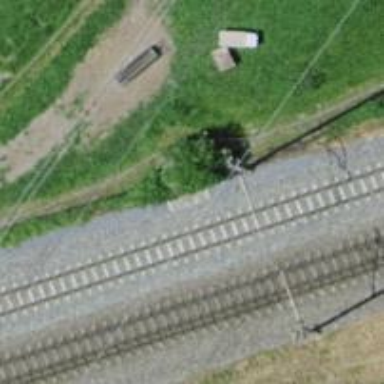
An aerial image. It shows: Power pole.